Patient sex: F
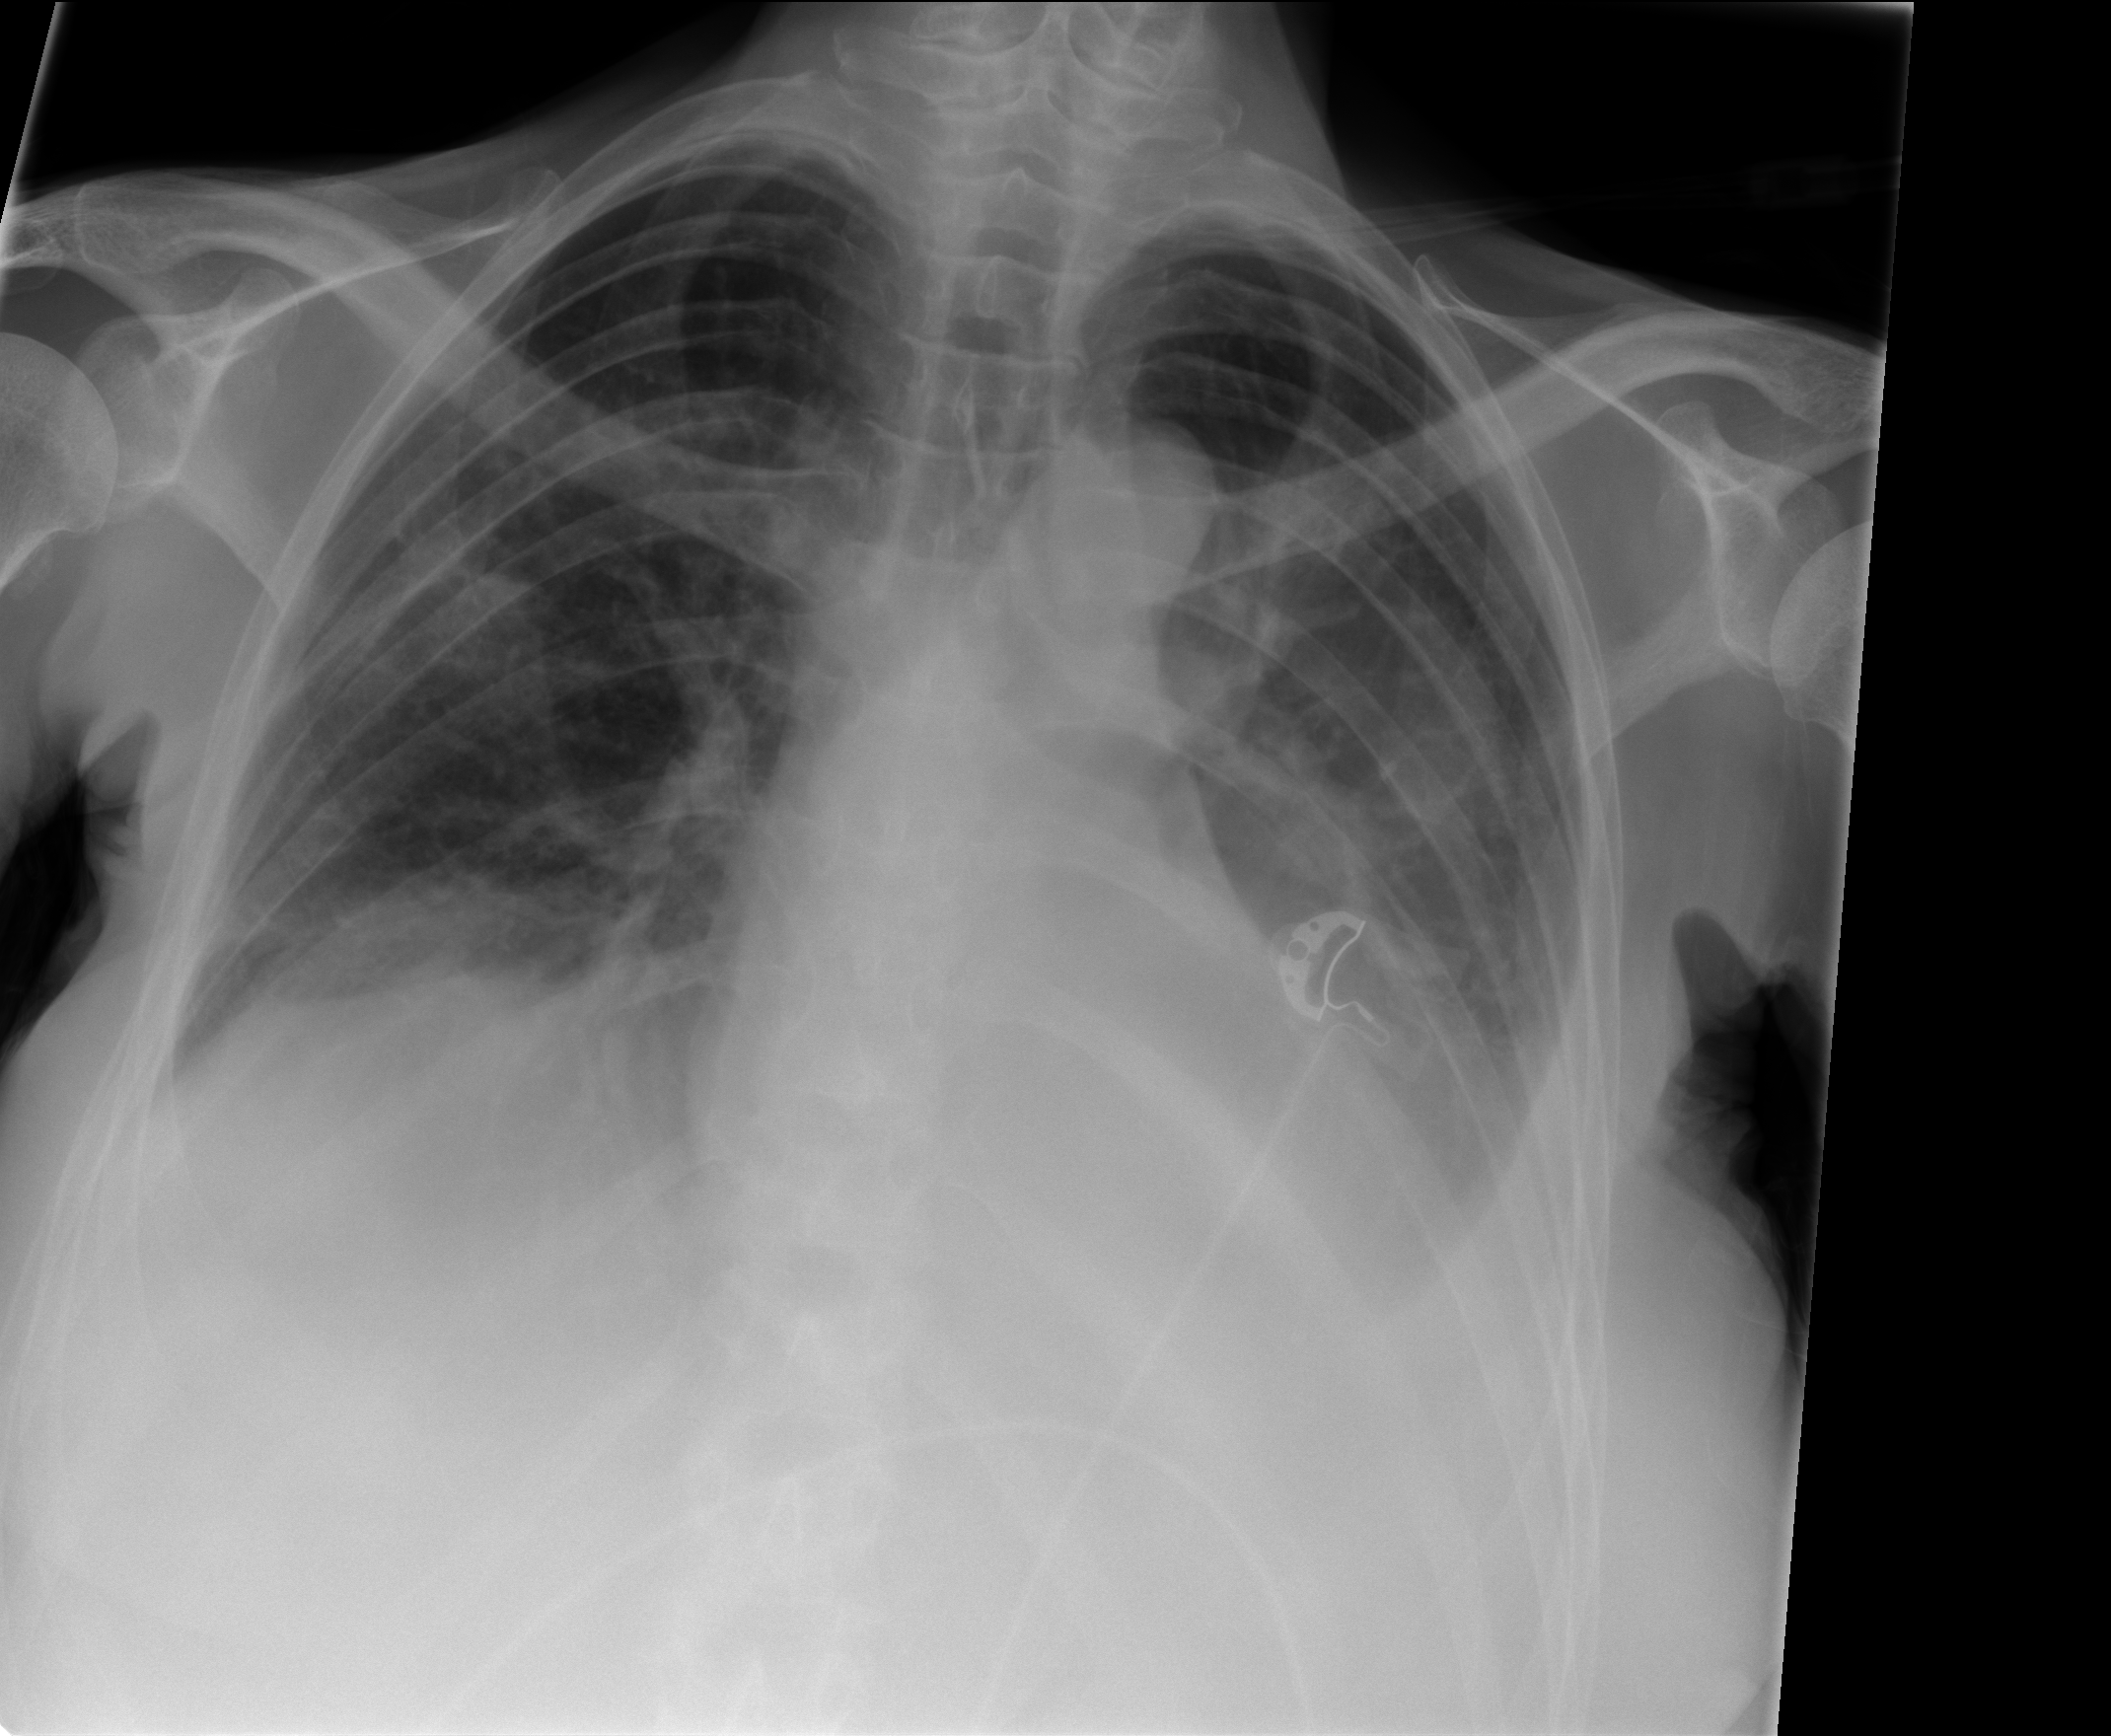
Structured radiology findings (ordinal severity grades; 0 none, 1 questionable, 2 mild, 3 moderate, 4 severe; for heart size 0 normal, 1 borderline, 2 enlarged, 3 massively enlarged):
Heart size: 0
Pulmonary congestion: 0
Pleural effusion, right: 3
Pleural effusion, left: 3
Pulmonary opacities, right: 2
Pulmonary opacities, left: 3
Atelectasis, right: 2
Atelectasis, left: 2